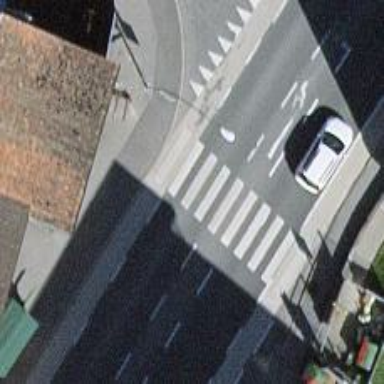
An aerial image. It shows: Primary highway with asphalt surface. It has sidewalks on both sides and exclusive cycle lane.